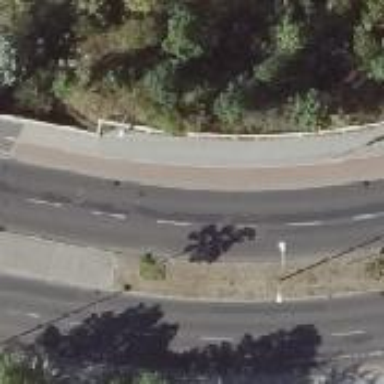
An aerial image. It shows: Secondary road with asphalt surface and lane markings.